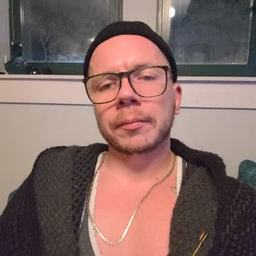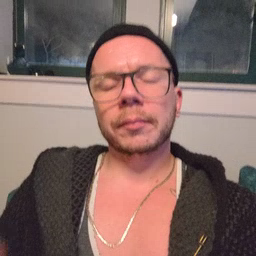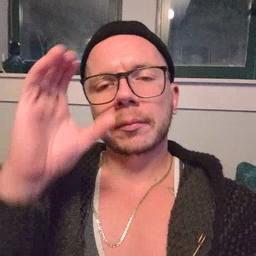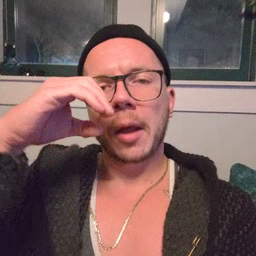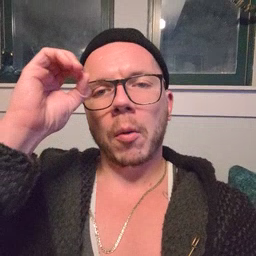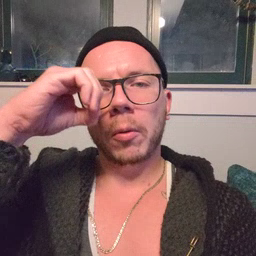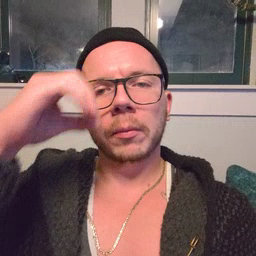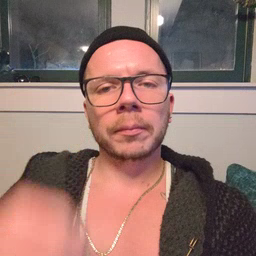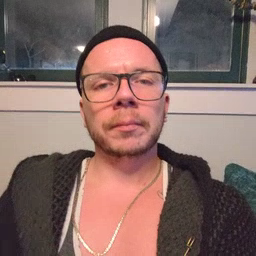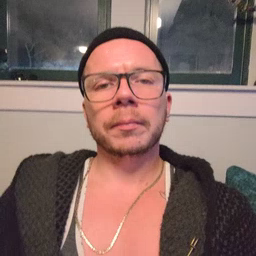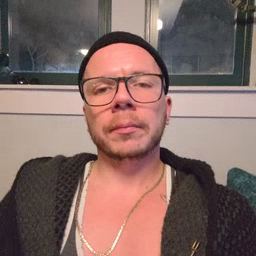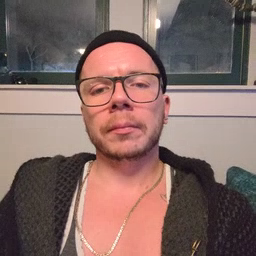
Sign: owl